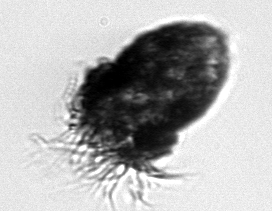
Label: Stenosemella_pacifica